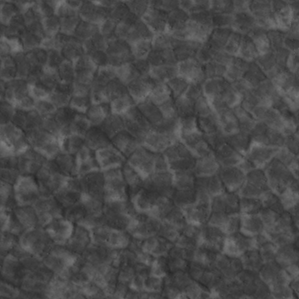
Label: non_frost